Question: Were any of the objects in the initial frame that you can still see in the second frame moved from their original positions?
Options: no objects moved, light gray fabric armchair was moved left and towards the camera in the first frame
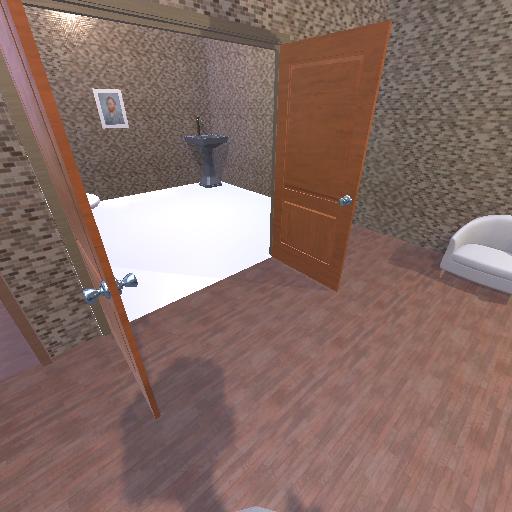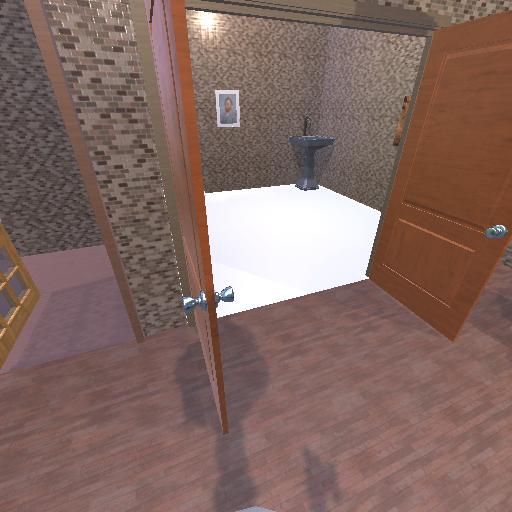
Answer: no objects moved